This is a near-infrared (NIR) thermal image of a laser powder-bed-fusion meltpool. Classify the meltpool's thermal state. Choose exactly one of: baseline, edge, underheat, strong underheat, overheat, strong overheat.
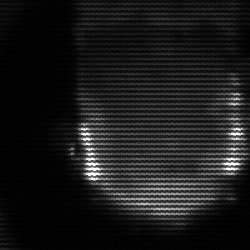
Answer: baseline